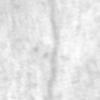
Label: change